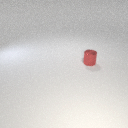
small red metal cylinder